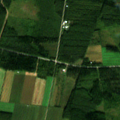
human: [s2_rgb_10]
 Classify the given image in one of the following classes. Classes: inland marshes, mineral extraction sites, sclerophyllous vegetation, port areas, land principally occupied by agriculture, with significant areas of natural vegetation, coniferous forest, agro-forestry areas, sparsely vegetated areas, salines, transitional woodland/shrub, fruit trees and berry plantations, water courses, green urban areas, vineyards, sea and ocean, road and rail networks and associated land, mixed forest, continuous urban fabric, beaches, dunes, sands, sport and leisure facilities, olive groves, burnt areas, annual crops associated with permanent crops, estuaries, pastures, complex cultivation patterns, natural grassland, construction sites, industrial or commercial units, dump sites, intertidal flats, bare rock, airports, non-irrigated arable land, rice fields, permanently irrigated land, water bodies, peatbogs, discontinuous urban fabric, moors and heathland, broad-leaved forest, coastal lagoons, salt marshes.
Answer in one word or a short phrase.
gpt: non-irrigated arable land, coniferous forest, mixed forest